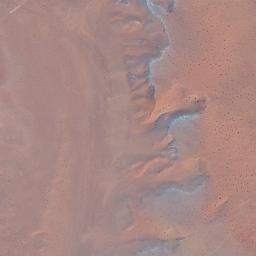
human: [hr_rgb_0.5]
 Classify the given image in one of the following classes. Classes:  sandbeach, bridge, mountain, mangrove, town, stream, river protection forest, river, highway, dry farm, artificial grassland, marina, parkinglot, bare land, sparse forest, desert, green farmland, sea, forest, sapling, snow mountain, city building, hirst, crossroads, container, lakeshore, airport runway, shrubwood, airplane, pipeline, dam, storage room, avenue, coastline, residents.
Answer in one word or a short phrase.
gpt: desert